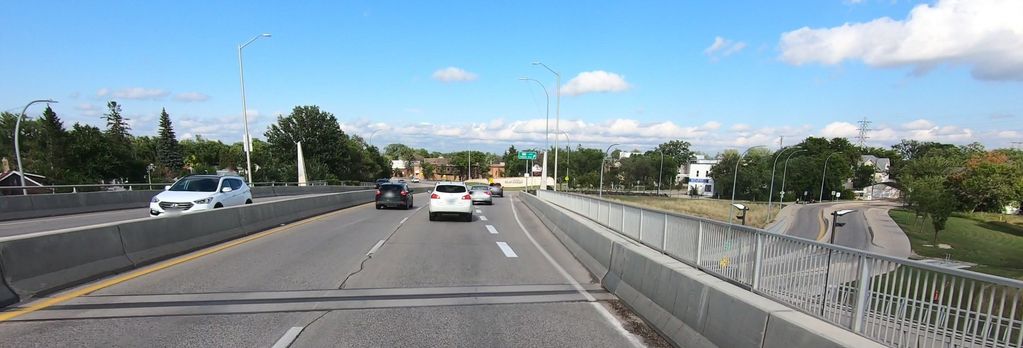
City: winnipeg